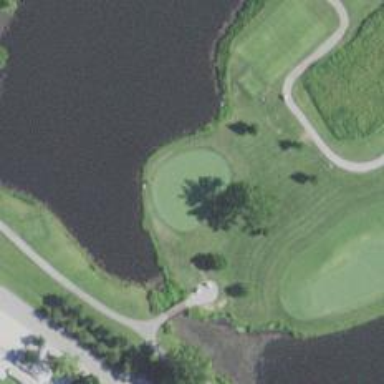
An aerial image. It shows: Golf hole.